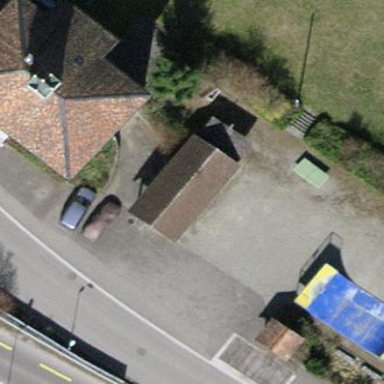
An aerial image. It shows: Shed building.